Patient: sex F, age 58
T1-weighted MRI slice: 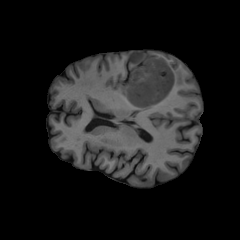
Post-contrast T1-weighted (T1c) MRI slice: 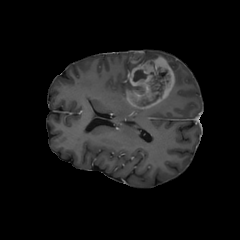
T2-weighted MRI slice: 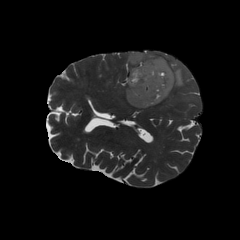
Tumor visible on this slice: yes
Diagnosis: Glioblastoma, IDH-wildtype
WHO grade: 4